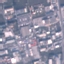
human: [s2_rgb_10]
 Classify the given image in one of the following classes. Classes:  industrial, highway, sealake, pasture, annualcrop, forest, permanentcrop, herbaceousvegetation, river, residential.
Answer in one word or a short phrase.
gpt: Industrial